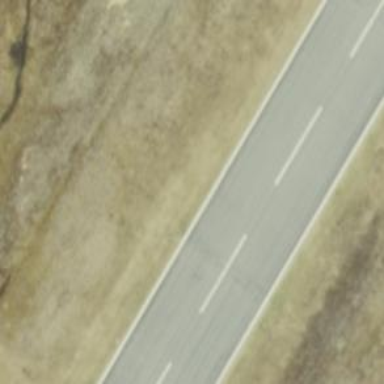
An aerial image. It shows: Runway surface made of asphalt at airport.